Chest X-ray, PA view. Patient: 49 years old, sex F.
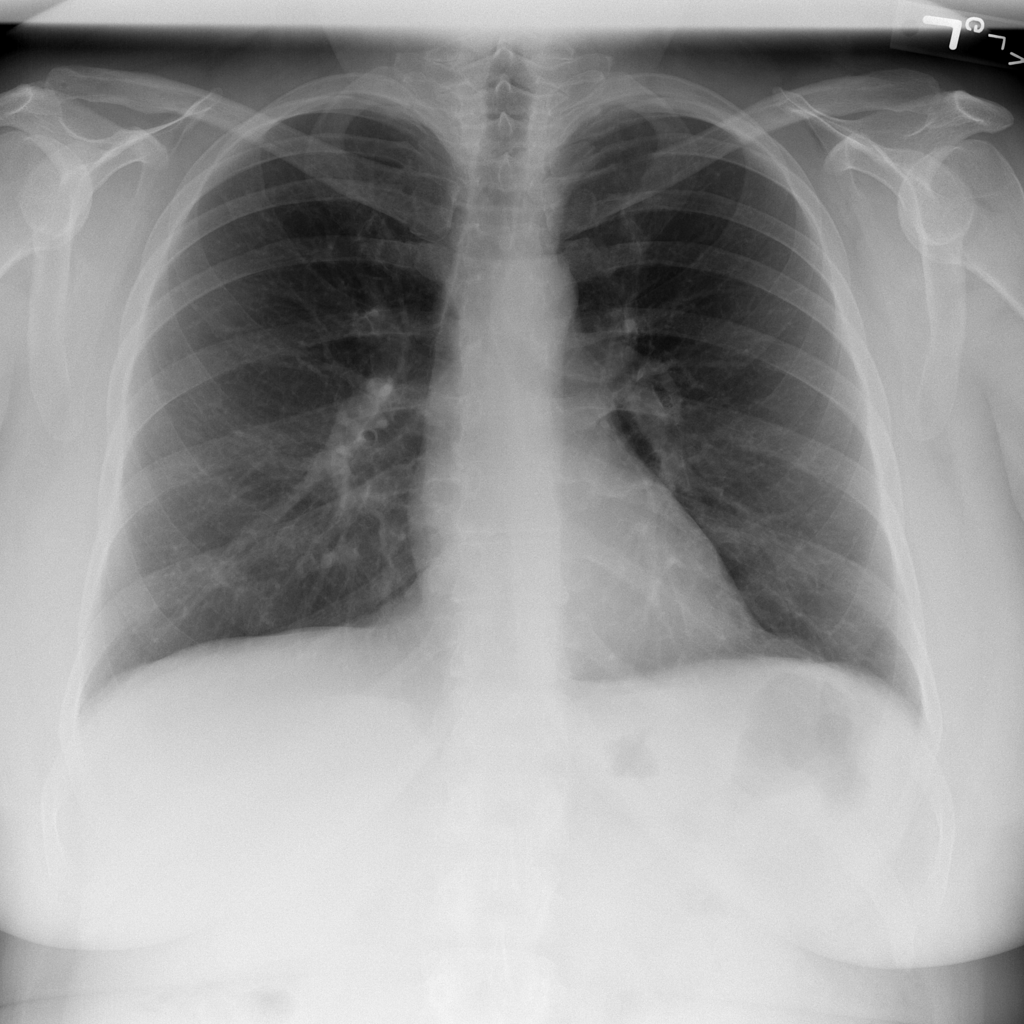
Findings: No Finding